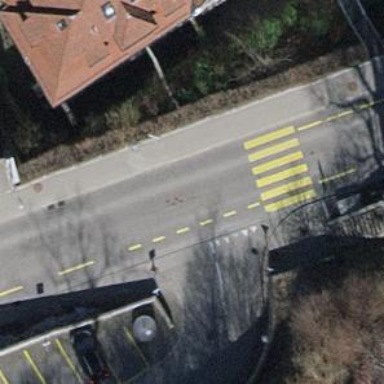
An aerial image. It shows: Sidewalk along the footway.